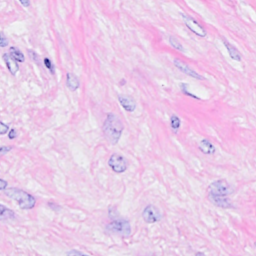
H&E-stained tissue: Breast